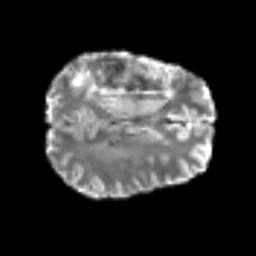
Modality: T2w
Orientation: axial
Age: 50
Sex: male
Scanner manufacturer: siemens
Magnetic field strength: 3 T
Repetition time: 6.1 s
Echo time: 0.101 s